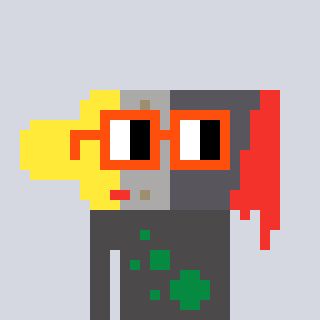
a pixel art character with square orange glasses, a paintbrush-shaped head and a grayscale-colored body on a cool background